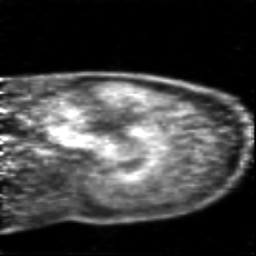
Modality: PET
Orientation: sagittal
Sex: male
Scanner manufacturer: siemens